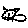
Label: cat